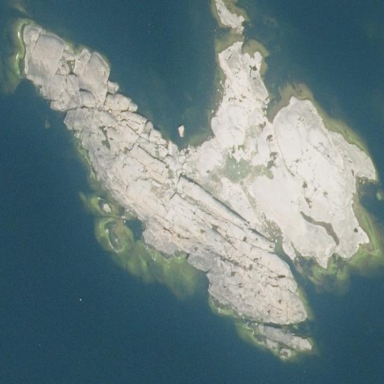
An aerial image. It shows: Islet along the natural coastline.